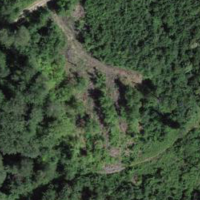
EUNIS habitat code: 53
Species observed at this site:
Lapsana communis